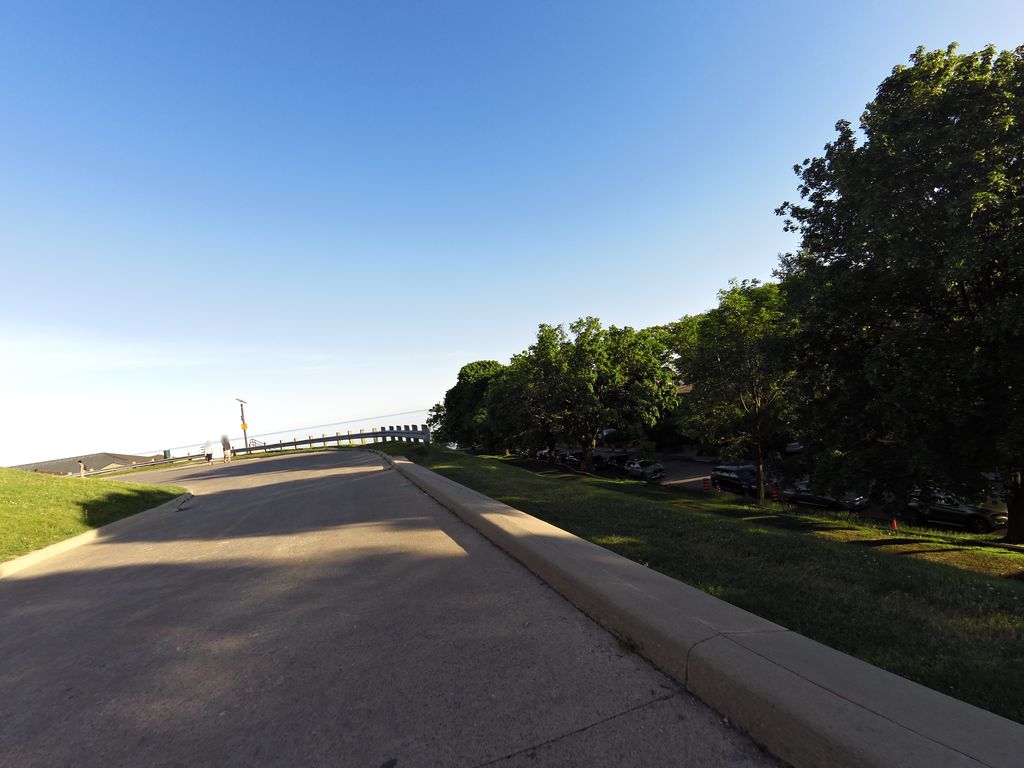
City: toronto